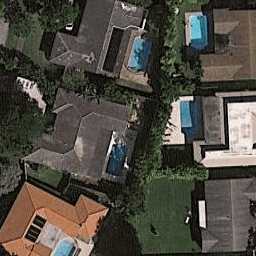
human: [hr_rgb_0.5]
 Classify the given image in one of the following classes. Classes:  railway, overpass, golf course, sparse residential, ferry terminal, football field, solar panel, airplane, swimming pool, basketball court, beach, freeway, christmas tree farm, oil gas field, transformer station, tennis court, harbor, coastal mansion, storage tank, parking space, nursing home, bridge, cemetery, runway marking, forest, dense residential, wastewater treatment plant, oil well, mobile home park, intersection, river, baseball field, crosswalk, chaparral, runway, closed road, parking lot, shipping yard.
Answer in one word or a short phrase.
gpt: coastal mansion